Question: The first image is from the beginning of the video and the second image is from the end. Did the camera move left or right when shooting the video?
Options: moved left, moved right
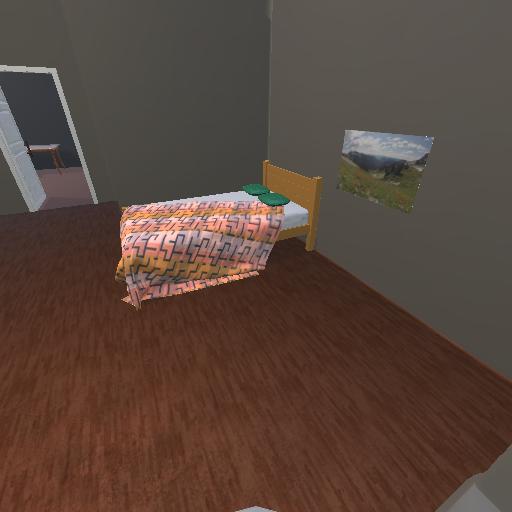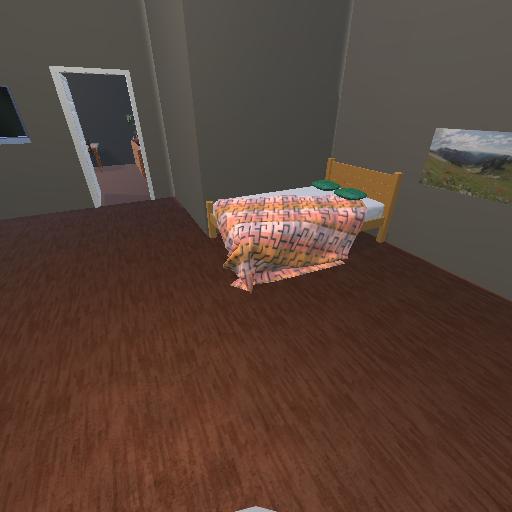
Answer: moved left